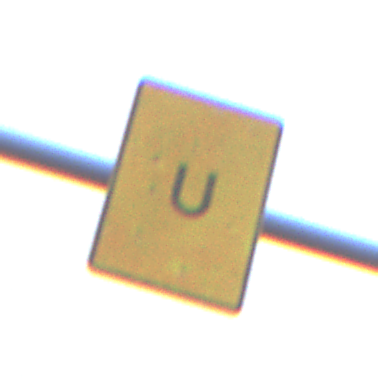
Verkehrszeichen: AnkuendigungOderFortsetzungUmleitungOhnePfeilsymbol
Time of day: Midday
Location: Outdoor (Suburban)
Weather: Overcast
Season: NotSpecified
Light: Natural